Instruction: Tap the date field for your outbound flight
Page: home
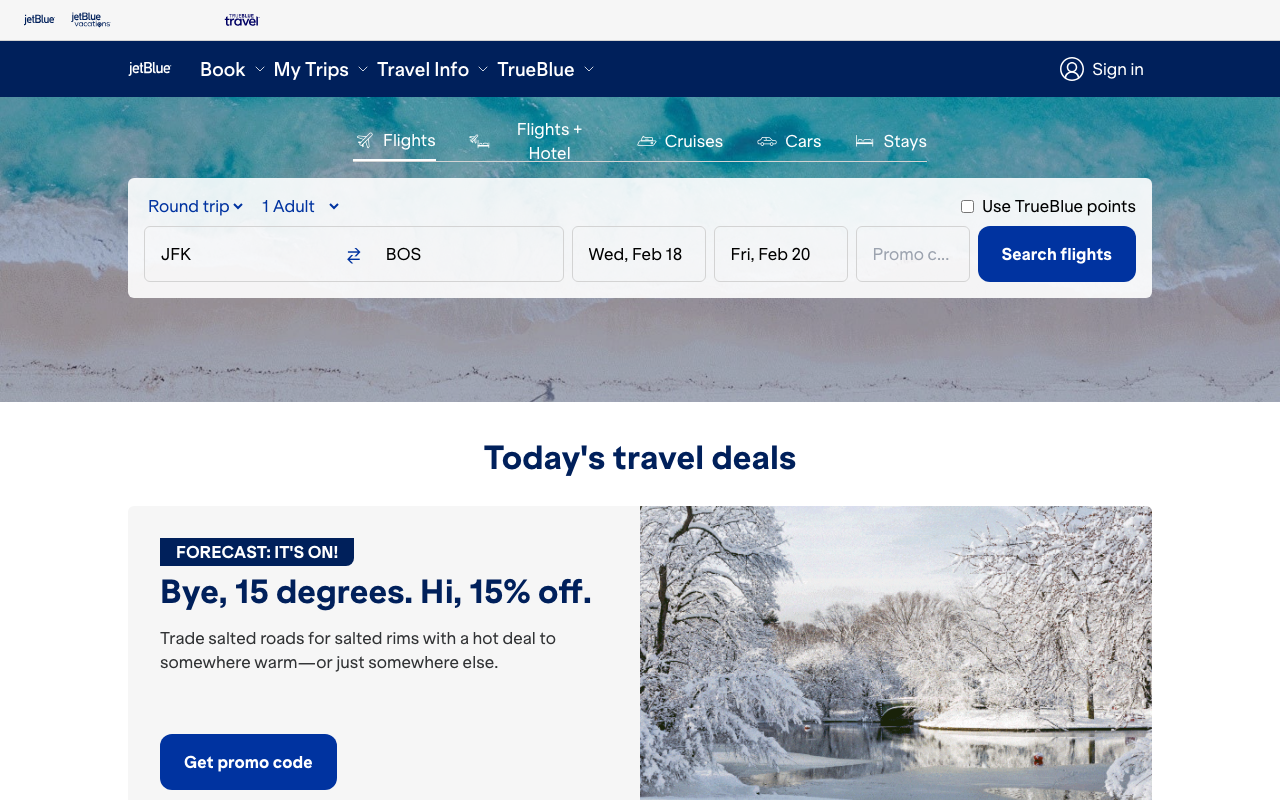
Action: click